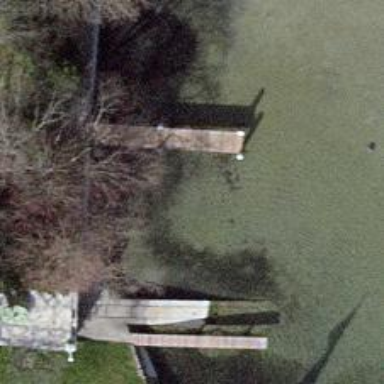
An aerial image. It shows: Man-made pier.